Question: I've read the other posts on segues but none solve my question.
Simply put, my 'ViewController's are ordered, like a book. I want backward transitions (example: from page 9 to 8) to always present (slide over) from left to right. I want forward transitions (from page 9 to 10) to present from right to left.
Yes, my nav-controller back button (top left) presents like this if you are paging through page by page. However, if you jump in from an Index then the back function on the nav controller takes you back to the index.
My objective is that if a user jumps to page 9 (for example) from an index, then swipes right, it'll flick the page off to the right and show page 8. Once on page 8, if they flick left the page will get flicked off to the left and they'll be on page 9 again.
All my 'ViewController's are by, default, presenting by sliding in from right to left.
Example:
Think of it like a book, if I use the Index to hop to chapter 4, then swipe right and pop a view from the stack, I'll be back at the Index. But if you're on Chapter 4, page 394 and you swipe right, you don't want to go back to the index! You want to go to the last page of chapter 3, page 393! So the nav stack is no help to me.
End Example
Details:
1. I'm using the new Xcode "Show" on button-tap to switch between ViewControllers.
1. I'm using a navigation controller, for the top-left "Back" button functionality. This uses the nav stack and works fine.
2. However I have my own custom nav-bar at the bottom (Back Button, Home Button, Index Button, Forward Button) and gestures. These are what I want to have book-like functionality with.
3. Coding in swift.
4. Working with Xcode 6.3
I've read that there's animation code. I've read there's in depth programatic transitions that can be used. It just seems crazy that there's no simple way to just select the segues I want to present from the left and easily reverse the animation.
Thanks!
Attempt log:
'''
I tried DCDC's code:
UIView.transitionWithView(self.window!, duration: 0.5, options:.TransitionFlipFromLeft, animations: { () -> Void in
self.window!.rootViewController = mainVC
}, completion:nil)
'''
This error is returned when I insert DCDC's code into an 'IBAction' for my back-swipe

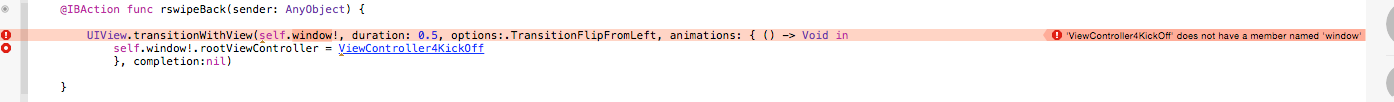
Answer: This is how I achieve the effect without requiring a nav-controller. Try this instead:
Swift 4:
'''
import UIKit
class SegueFromLeft: UIStoryboardSegue {
override func perform() {
let src = self.source
let dst = self.destination
src.view.superview?.insertSubview(dst.view, aboveSubview: src.view)
dst.view.transform = CGAffineTransform(translationX: -src.view.frame.size.width, y: 0)
UIView.animate(withDuration: 0.25,
delay: 0.0,
options: .curveEaseInOut,
animations: {
dst.view.transform = CGAffineTransform(translationX: 0, y: 0)
},
completion: { finished in
src.present(dst, animated: false, completion: nil)
}
)
}
}
'''
Swift 3:
'''
import UIKit
class SegueFromLeft: UIStoryboardSegue
{
override func perform()
{
let src = self.sourceViewController
let dst = self.destinationViewController
src.view.superview?.insertSubview(dst.view, aboveSubview: src.view)
dst.view.transform = CGAffineTransformMakeTranslation(-src.view.frame.size.width, 0)
UIView.animateWithDuration(0.25,
delay: 0.0,
options: UIViewAnimationOptions.CurveEaseInOut,
animations: {
dst.view.transform = CGAffineTransformMakeTranslation(0, 0)
},
completion: { finished in
src.presentViewController(dst, animated: false, completion: nil)
}
)
}
}
'''
Then in the storyboard, click on the segue you'd like to change. In the attributes inspector change the type to 'Custom' and change the class to 'SegueFromLeft'